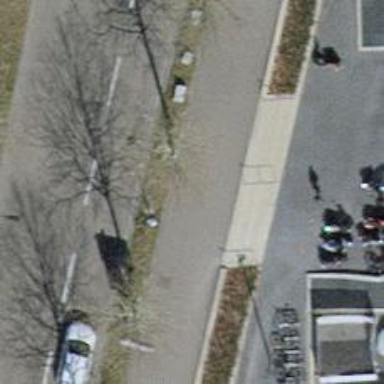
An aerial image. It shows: Asphalt path that serves as sidewalk.